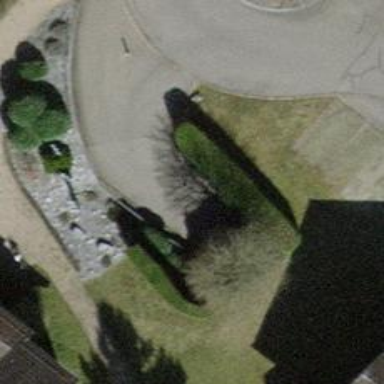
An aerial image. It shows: Parking entrance.